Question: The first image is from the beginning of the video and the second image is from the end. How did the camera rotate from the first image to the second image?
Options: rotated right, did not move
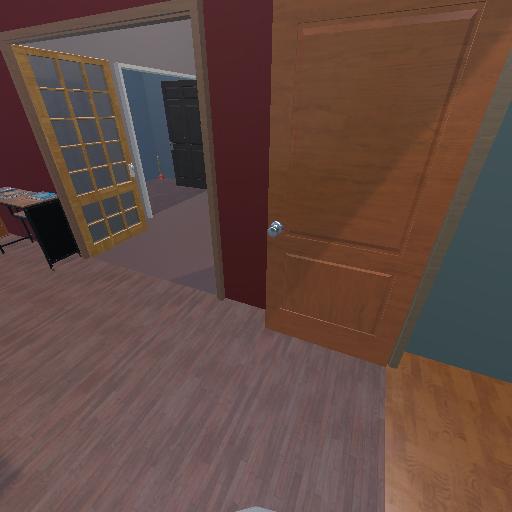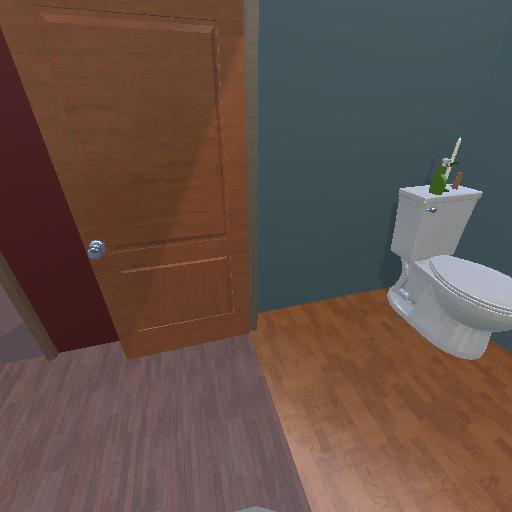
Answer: rotated right